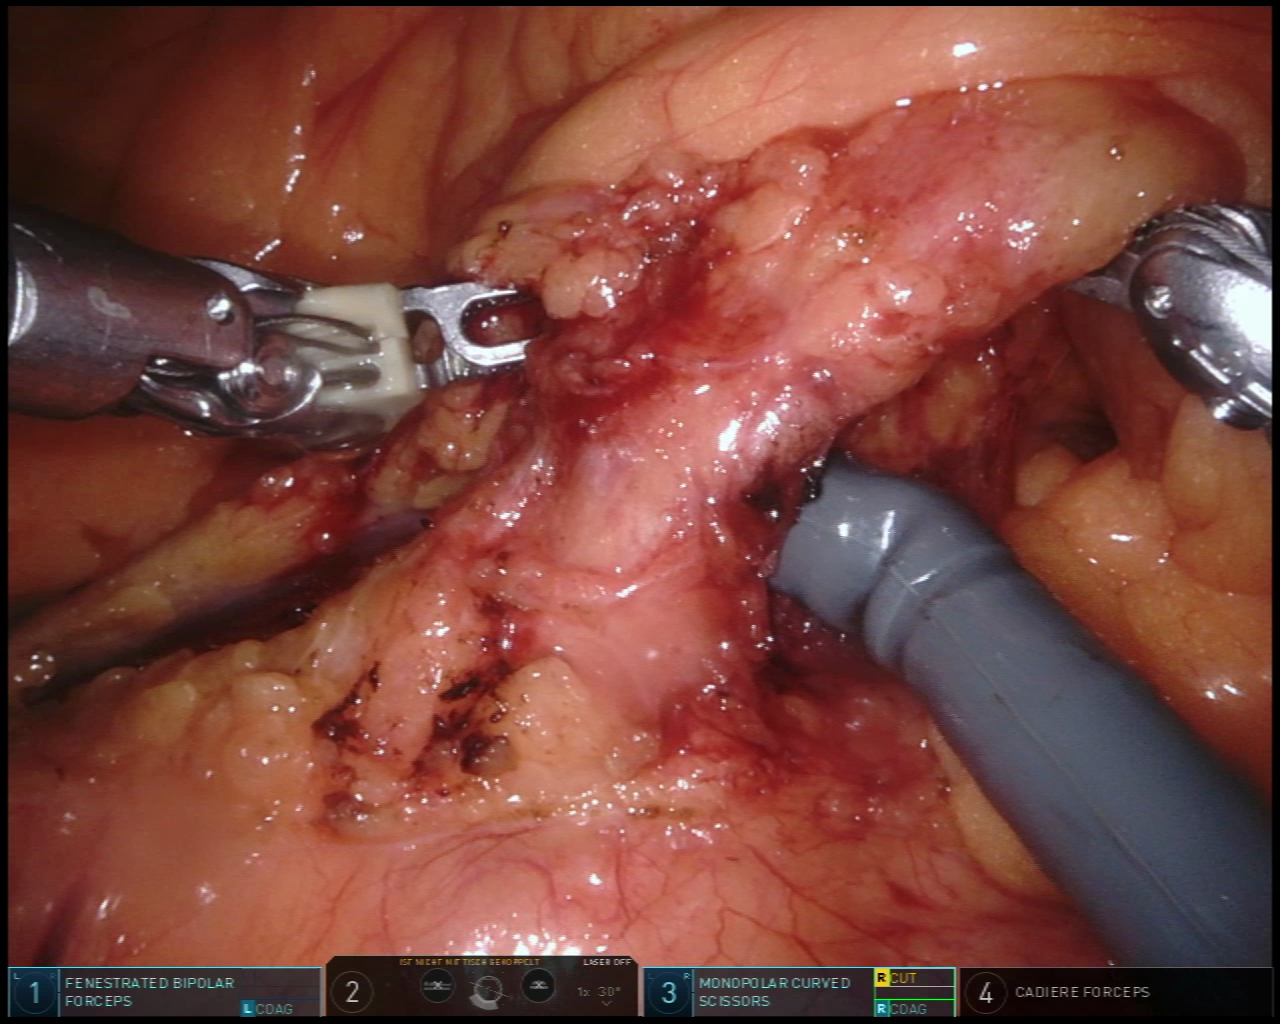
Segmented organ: inferior_mesenteric_artery
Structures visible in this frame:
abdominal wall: no
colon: no
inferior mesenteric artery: yes
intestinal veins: no
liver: no
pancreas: no
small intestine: no
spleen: no
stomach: no
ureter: no
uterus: no
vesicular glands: no